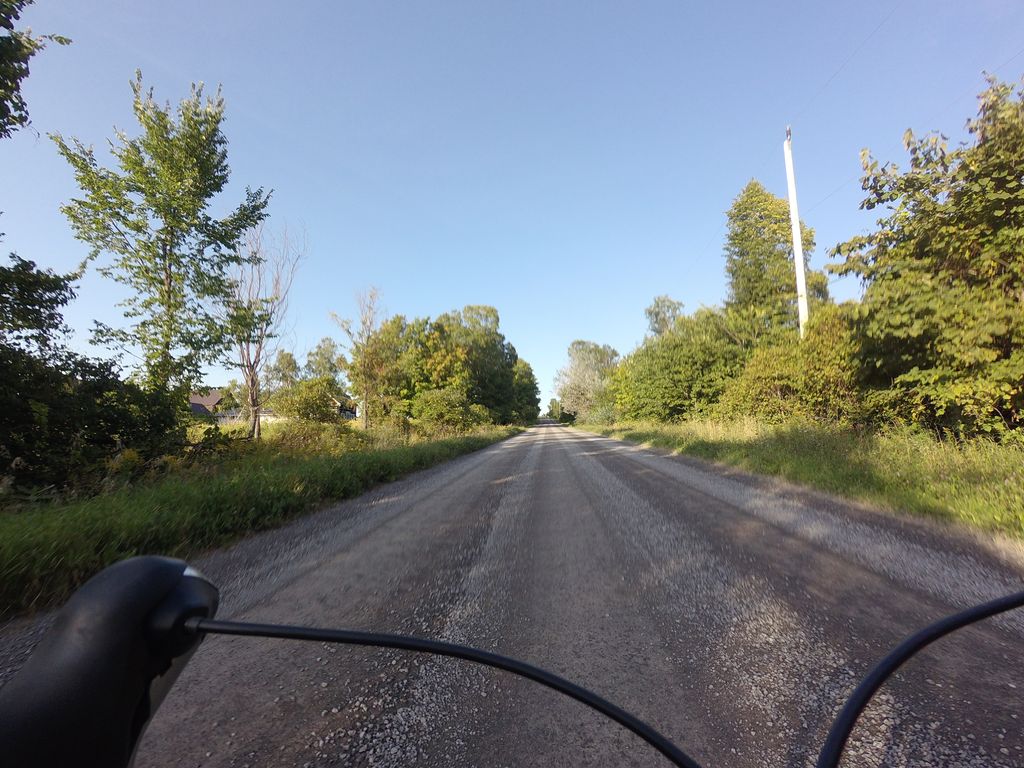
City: ottawa-gatineau